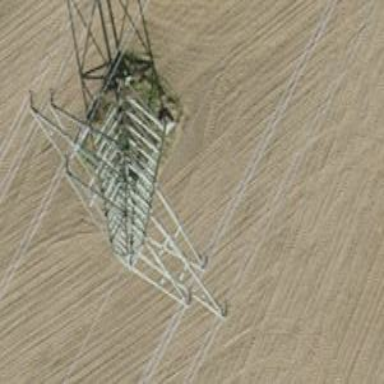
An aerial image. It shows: Power tower.